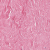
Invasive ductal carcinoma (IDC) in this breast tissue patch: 1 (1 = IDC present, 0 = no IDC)